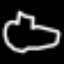
Label: mushroom